A spectrogram of one vibration snapshot from a rotating bearing is shown (time on one axis, frequency on the other). Determine the bearing's health state. Answer with exactly one of: normal, inner_race, outer_race, ball.
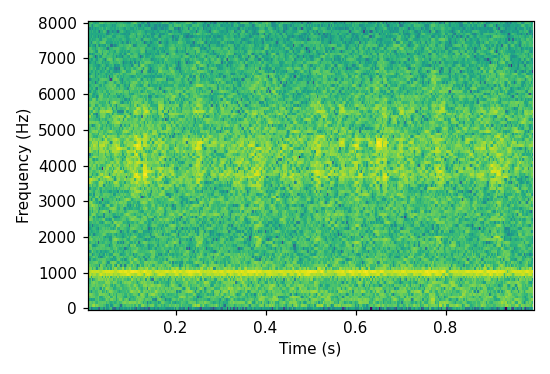
Answer: normal